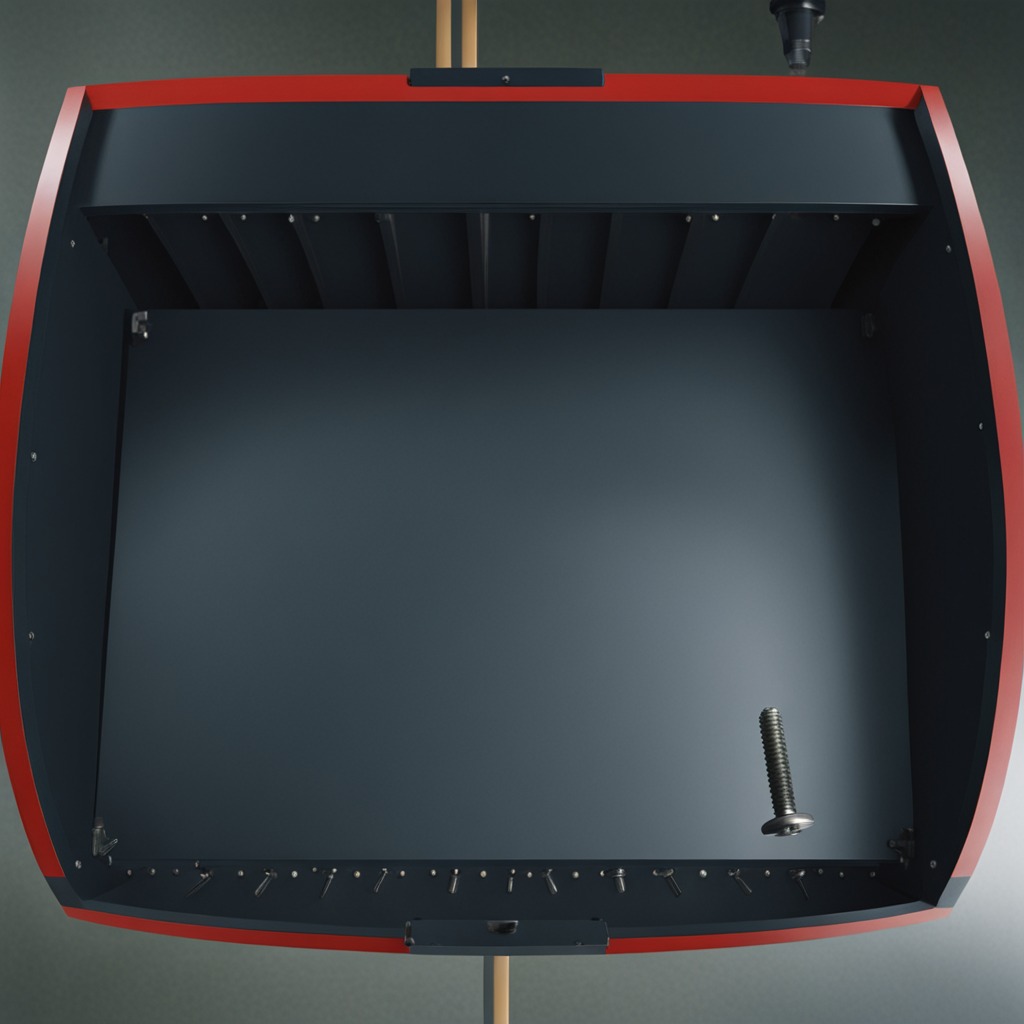
A metal screw is lying on a toolbox surface in an airplane hangar workshop 8K.